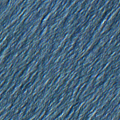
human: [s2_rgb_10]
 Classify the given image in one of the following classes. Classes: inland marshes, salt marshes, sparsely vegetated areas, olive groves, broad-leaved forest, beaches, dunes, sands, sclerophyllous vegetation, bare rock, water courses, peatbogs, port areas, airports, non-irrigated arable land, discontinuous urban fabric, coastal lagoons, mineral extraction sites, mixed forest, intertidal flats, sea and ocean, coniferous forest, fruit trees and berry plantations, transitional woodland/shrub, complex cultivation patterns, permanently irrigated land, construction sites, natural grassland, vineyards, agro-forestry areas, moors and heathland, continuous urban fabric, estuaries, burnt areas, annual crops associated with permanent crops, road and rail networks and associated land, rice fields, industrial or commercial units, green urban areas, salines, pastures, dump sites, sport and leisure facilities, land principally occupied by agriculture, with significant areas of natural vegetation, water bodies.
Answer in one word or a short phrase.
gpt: sea and ocean